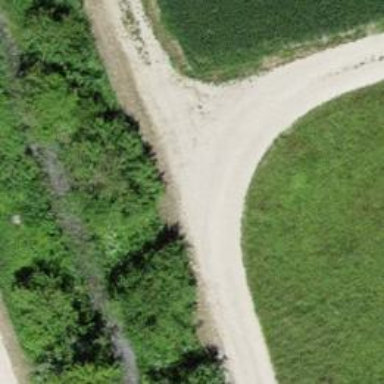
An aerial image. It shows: Grass track with grade4 quality surface.